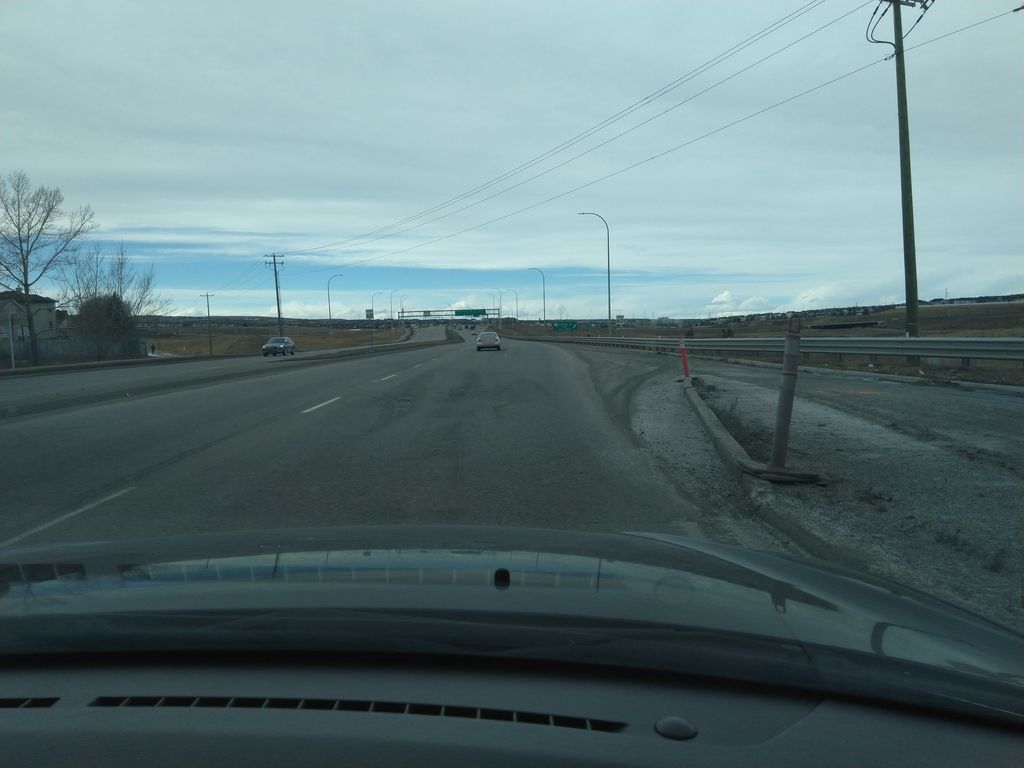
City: calgary